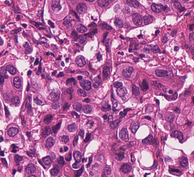
Tumor epithelial tissue: yes
Tumor-associated stroma tissue: no
Normal tissue: no